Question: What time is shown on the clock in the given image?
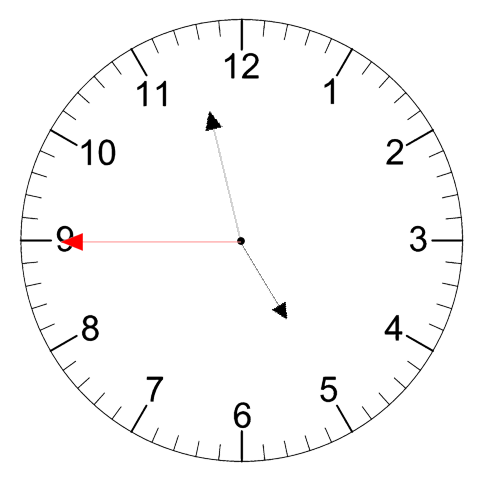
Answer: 04:57:45